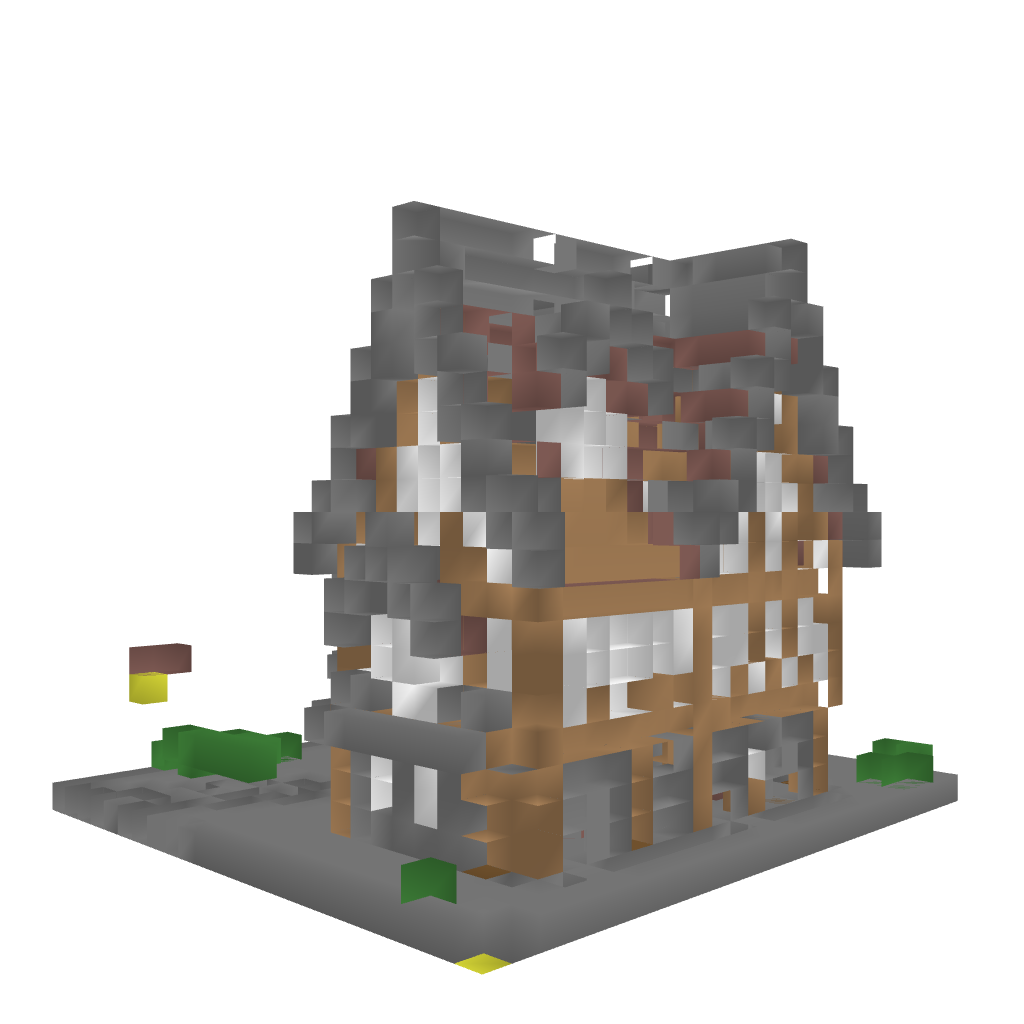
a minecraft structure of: small house high quality